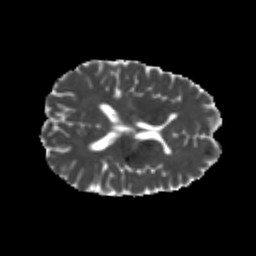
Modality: MD
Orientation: axial
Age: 23
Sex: male
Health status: healthy
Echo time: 0.074 s